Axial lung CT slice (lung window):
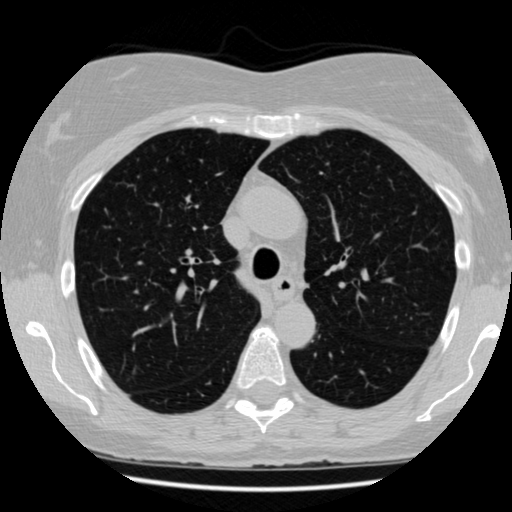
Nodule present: no